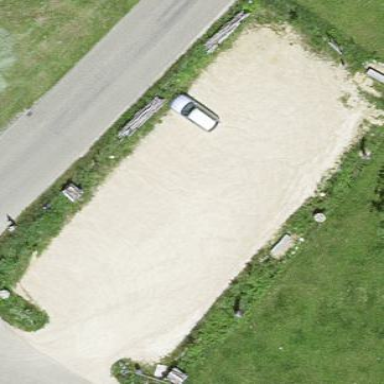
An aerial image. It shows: Parking area with surface.